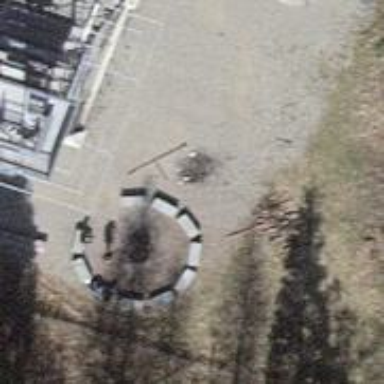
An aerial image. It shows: Barbecue facility.